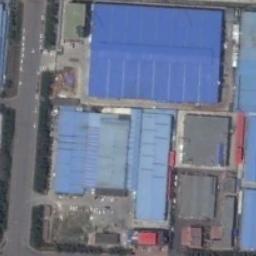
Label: industrial_area